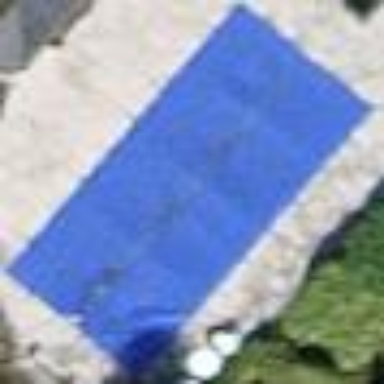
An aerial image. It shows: Swimming pool located in leisure land.